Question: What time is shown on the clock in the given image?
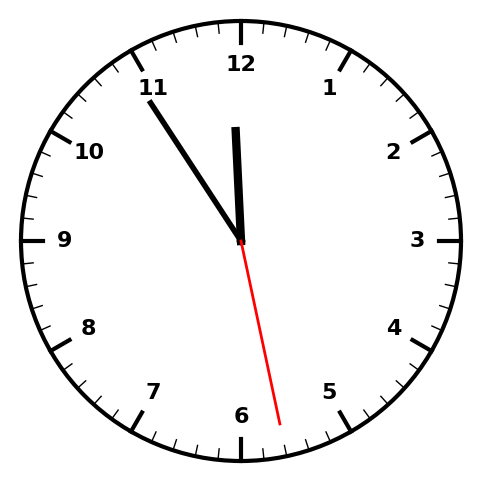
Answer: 11:54:28